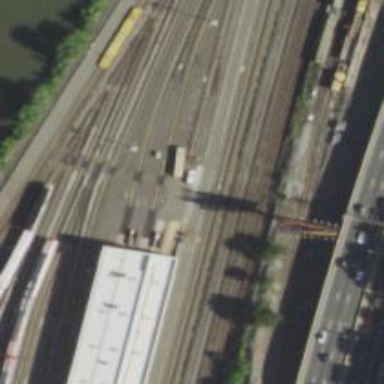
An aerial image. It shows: Rail yard with electrified rails. There is building passage tunnel for the railway.